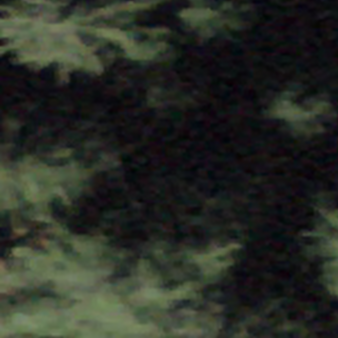
Label: other